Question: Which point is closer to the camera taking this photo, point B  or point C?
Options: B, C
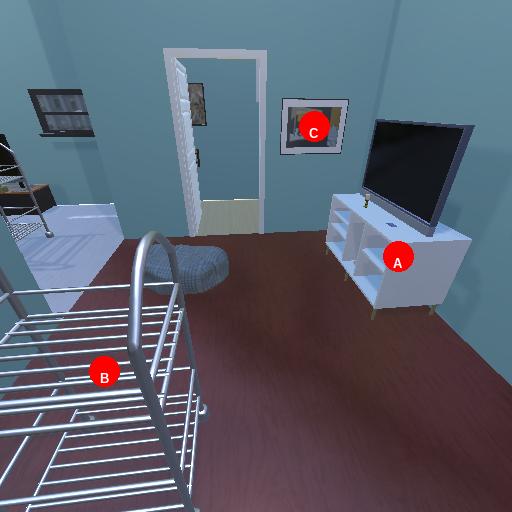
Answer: B